Field crop: maize
Growth stage: 2
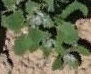
Species: chenopodium